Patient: sex M, age 34
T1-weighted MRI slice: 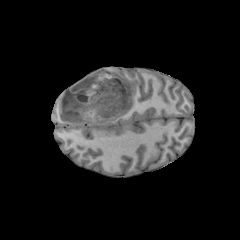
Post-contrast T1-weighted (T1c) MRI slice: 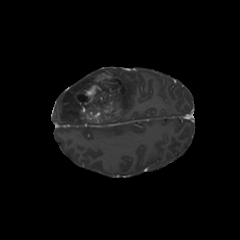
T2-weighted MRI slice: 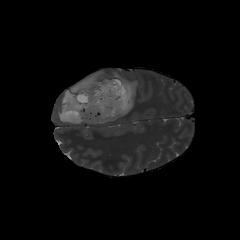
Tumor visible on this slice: yes
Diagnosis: Astrocytoma, IDH-mutant
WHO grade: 4